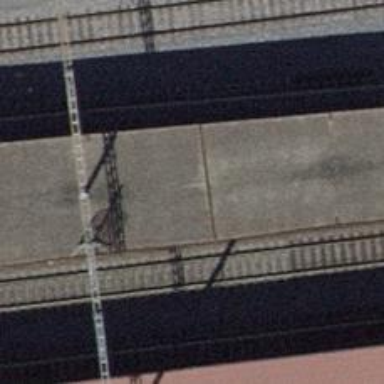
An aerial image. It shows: Steps made of asphalt.